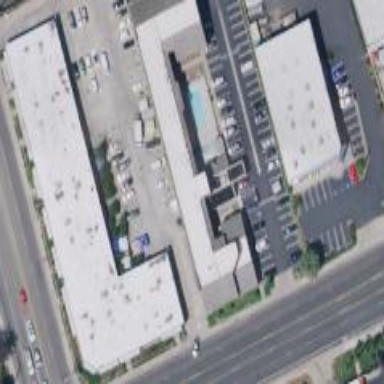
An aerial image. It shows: Building that is motel.